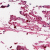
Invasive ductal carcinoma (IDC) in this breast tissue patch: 0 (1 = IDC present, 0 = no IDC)